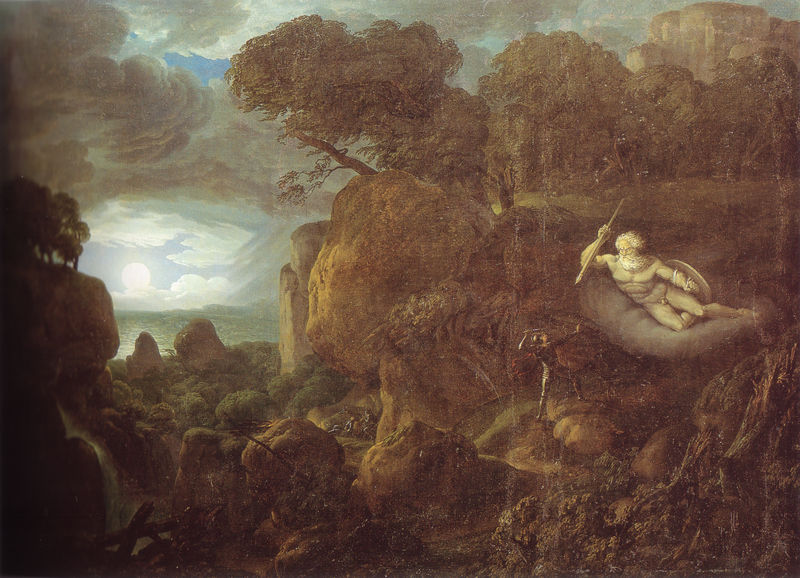
Titel: Fingal kämpft mit dem Geist von Loda
Künstler: Johann Christian Reinhart
Standort: Potsdam
Institution: Sanssouci
Schlagwörter: akt, angriff, baum, berg, blau, blätter, dunkel, felsen, gemälde, gott, held, himmel, kampf, laub, mann, meer, nackt, schatten, umhang, wasser, weiß, wolken, bäume, gelb, grün, landschaft, menschen, ocker, see, ufer, äste, abend, braun, frankreich, grau, haar, hell, hintergrund, holz, licht, männer, nacht, schwarz, szene, ölbild, schloss, tier, weg, wolke, beige, malerei, bart, arm, bärtig, mensch, stein, steine, vollbart, öl, ast, erde, ferne, horizont, morgen, natur, sonnenaufgang, zweige, busch, büsche, gewässer, sonne, sträucher, dunkelheit, figur, haare, mantel, blatt, pflanze, pflanzen, tal, wald, wasserfall, fliegen, statue, bewölkt, hellblau, himmelblau, küste, wellen, liegen, düster, stab, berge, fels, gebirge, klippen, klein, schlucht, romantik, ölgemälde, aufgewühlt, krieg, vorsprung, zerstörung, lanze, soldaten, muskeln, junge, liegend, dünn, mondlicht, nacktheit, penis, schild, mond, ruine, alter, burg, kreuz, erdfarben, zweig, schweben, lichtung, abgrund, mondschein, baun, gefahr, schilder, schwert, soldat, mythologie, ritter, rüstung, jüngling, bewachsen, braum, zeus, dramatisch, griechisch, sage, krieger, historienmalerei, dunel, laubbäume, erscheinung, ritterrüstung, speer, gottheit, jupiter, caspar david friedrich, david, strahlend, mars, schleuder, lichtschein, gewölk, quelle, haa, riese, wolkendecke, zweiteilung, steinschleuder, goliath, heros, argonauten, bedeutungsmaßstab, dscild, eichendorff, ngrün, zewig, übermacht, lk, mann gegen mann